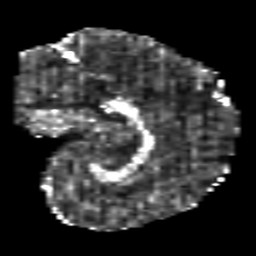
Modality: FA
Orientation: sagittal
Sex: male
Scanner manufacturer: siemens
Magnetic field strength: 3 T
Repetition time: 3.7 s
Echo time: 0.08 s